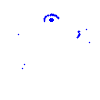
Particle: proton